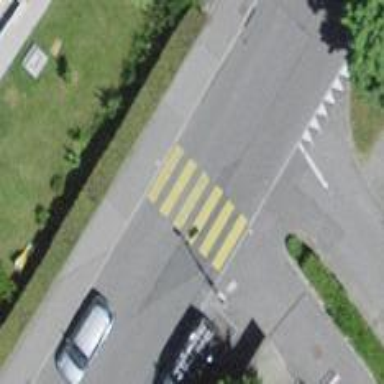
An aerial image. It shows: Marked crossing on the road.